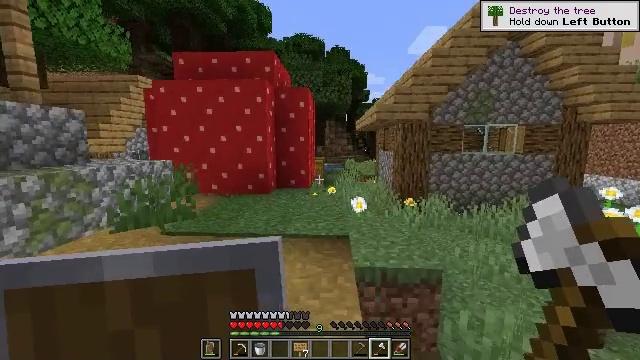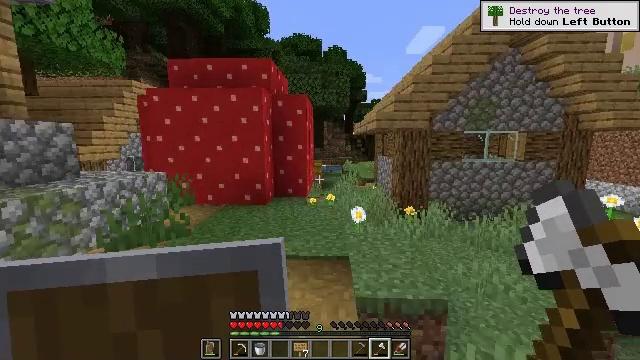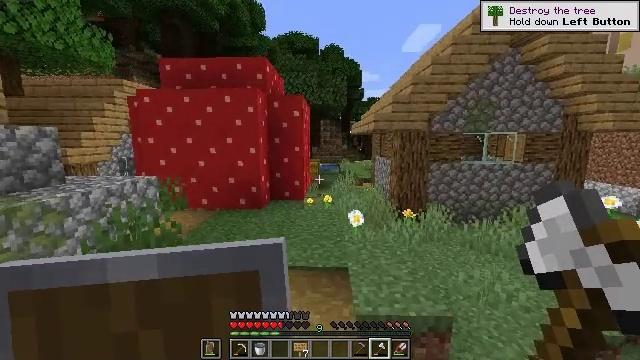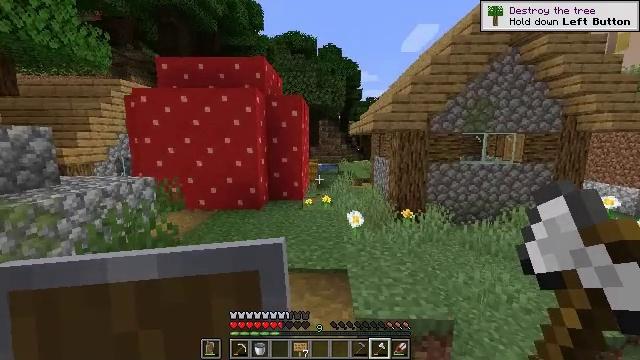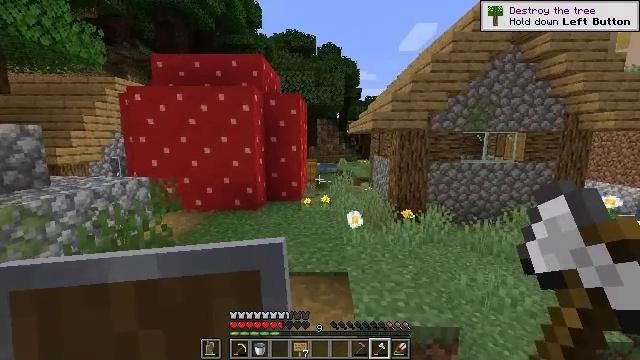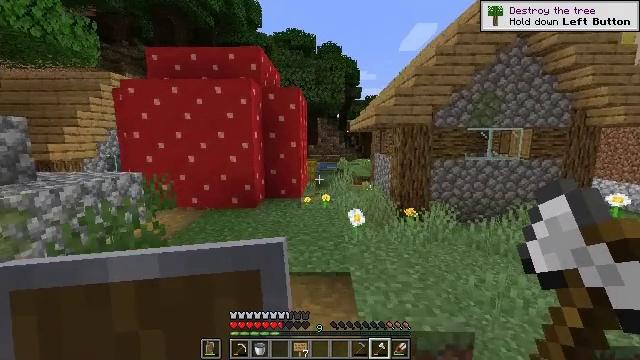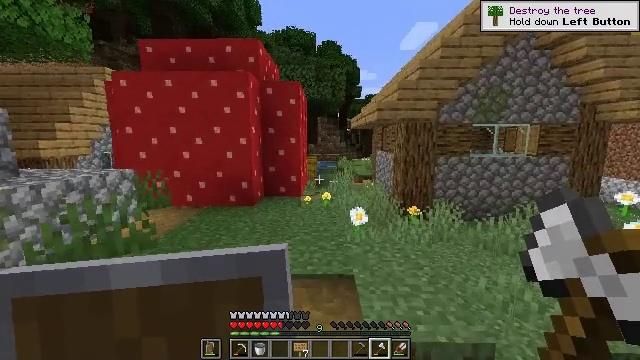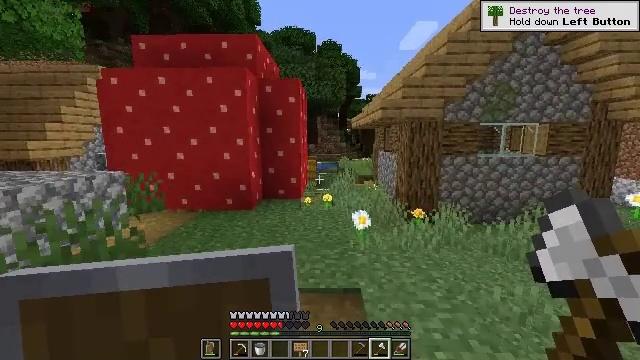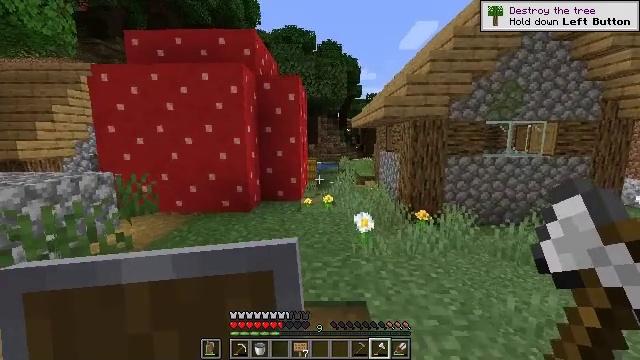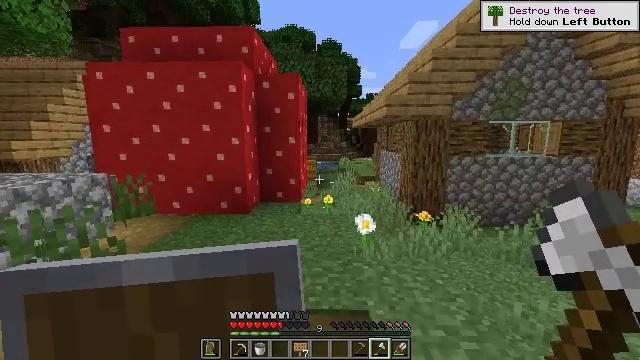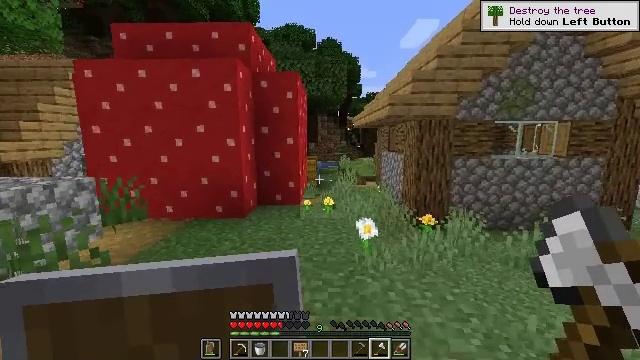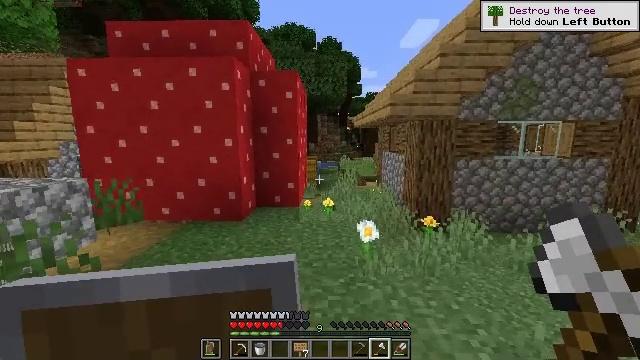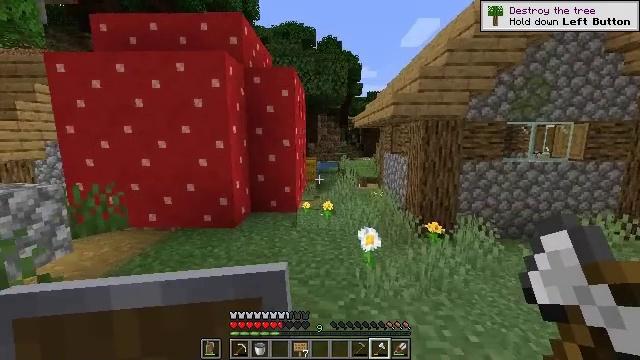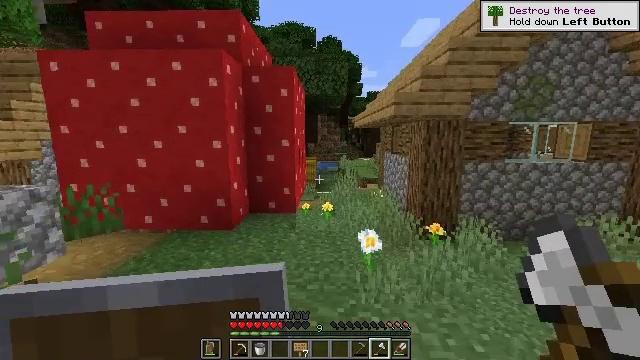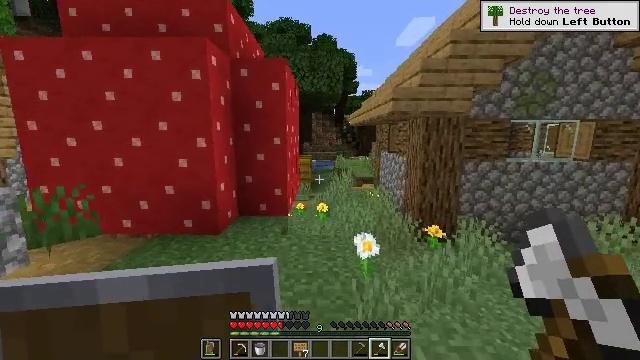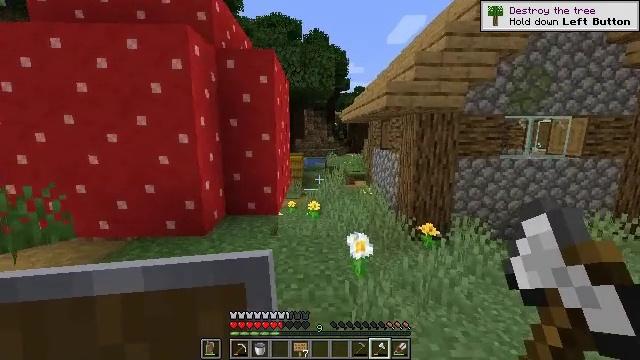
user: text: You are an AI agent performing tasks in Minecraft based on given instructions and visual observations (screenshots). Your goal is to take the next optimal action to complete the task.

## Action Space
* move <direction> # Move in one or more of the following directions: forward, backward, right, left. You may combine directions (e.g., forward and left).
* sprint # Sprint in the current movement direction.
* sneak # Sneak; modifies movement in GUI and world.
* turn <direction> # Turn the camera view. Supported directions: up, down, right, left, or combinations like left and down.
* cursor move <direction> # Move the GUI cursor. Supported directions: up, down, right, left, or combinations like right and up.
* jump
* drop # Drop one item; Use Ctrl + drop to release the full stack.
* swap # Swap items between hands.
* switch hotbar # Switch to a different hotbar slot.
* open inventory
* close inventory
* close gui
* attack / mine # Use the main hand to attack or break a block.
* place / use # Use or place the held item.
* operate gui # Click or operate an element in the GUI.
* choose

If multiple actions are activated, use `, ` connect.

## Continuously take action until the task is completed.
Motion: motion action
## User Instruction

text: Break the hay block to collect it.
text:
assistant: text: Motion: move forward, jump
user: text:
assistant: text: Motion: move forward, jump
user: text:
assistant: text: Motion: move forward
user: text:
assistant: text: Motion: move forward
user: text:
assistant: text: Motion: move forward
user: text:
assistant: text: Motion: move forward, sprint
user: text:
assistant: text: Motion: move forward, sprint
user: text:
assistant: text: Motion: move forward, sprint
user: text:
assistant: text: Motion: move forward, sprint
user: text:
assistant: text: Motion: move forward, sprint
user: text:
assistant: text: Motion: move forward
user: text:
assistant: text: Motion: move forward
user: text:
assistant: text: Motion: move forward, sprint
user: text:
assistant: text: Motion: move forward, sprint, turn right
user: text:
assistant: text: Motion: move forward, sprint, turn right
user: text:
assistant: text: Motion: move forward, sprint, turn right
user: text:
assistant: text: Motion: move forward, turn right
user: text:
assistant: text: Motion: move forward
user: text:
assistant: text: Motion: move forward
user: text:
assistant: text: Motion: move forward
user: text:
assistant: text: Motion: move forward, sprint
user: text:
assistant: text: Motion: move forward, sprint
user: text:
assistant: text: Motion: move forward, sprint
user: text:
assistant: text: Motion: move forward
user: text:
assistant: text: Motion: move forward
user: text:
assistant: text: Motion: move forward
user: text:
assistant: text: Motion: move forward
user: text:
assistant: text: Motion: move forward
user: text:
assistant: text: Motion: move forward
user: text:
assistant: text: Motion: move forward, sprint